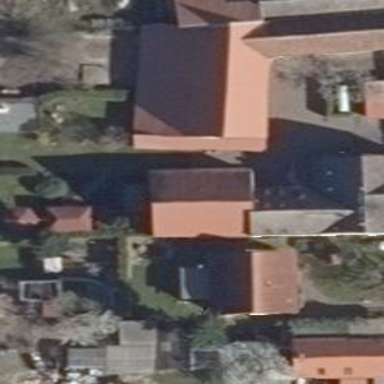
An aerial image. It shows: Building.